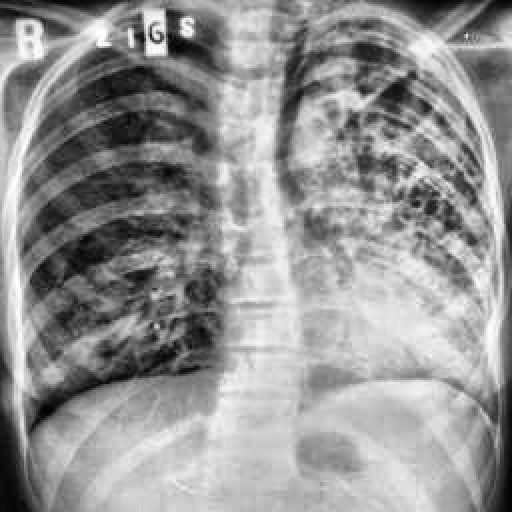
Finding: TUBERCULOSIS